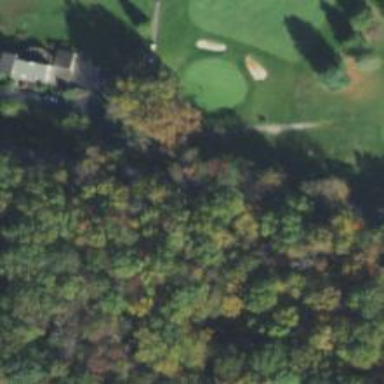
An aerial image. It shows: Golf cartpath that is also road path.